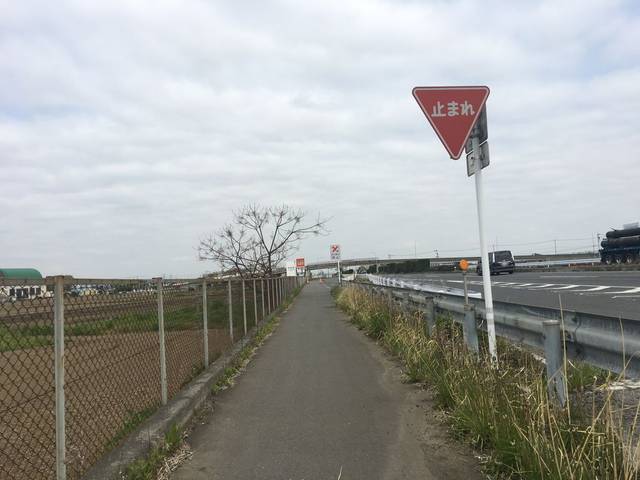
Region: Japan
Coordinates: 35.868, 139.544